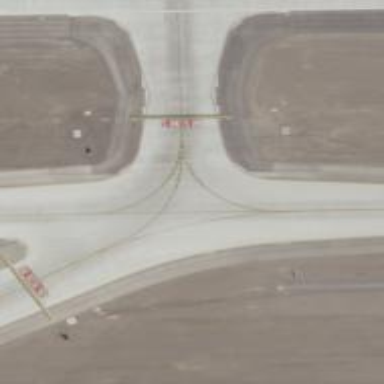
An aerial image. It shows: View of taxiway at the airport.